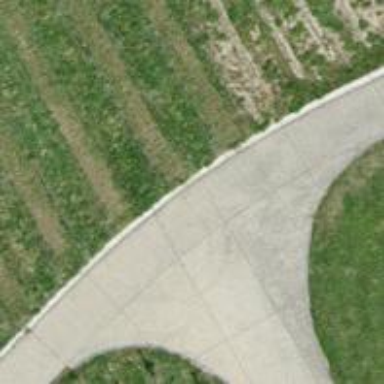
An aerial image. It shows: Well-maintained track road with grade 1 tracktype.